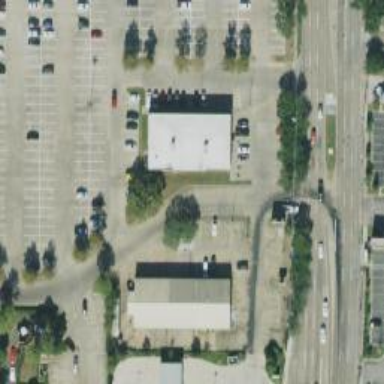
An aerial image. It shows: Parking space.